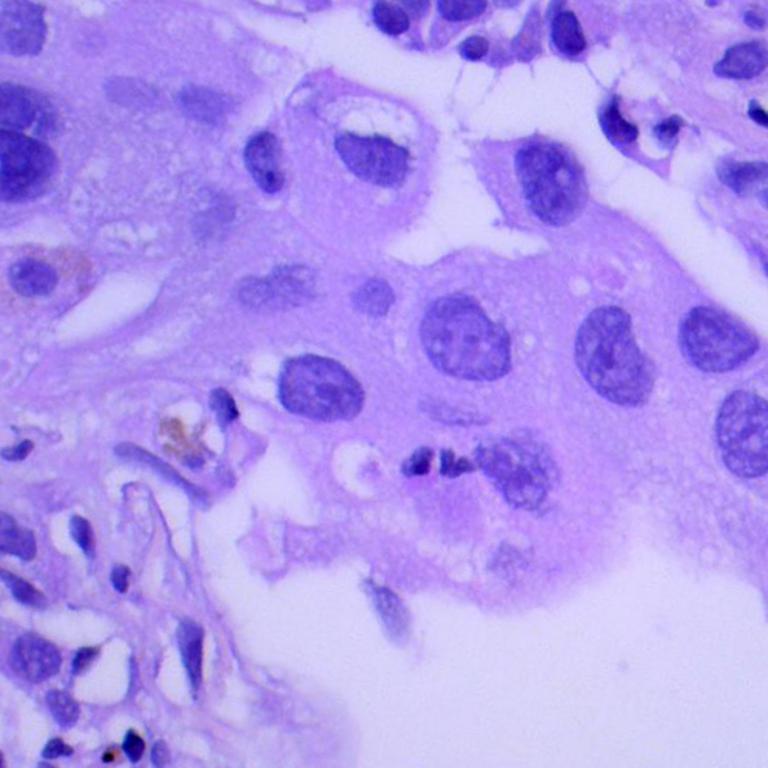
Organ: lung
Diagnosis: adenocarcinomas